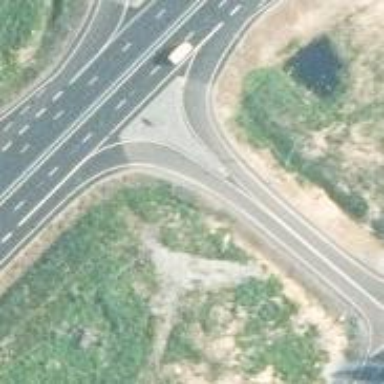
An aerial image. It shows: Trunk link highway.